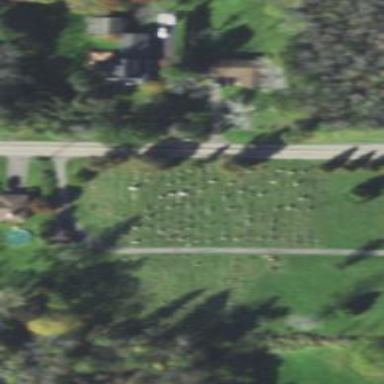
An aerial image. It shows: Cemetery.